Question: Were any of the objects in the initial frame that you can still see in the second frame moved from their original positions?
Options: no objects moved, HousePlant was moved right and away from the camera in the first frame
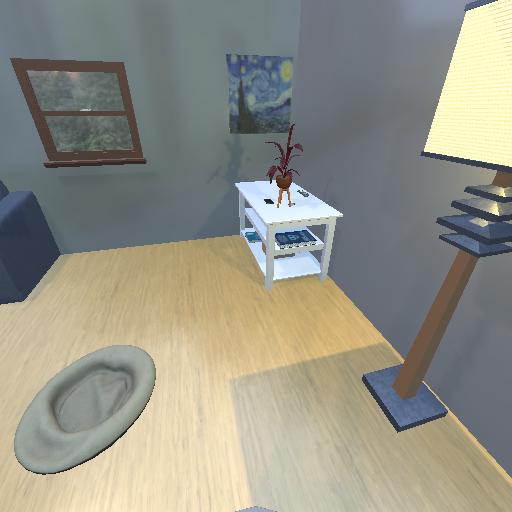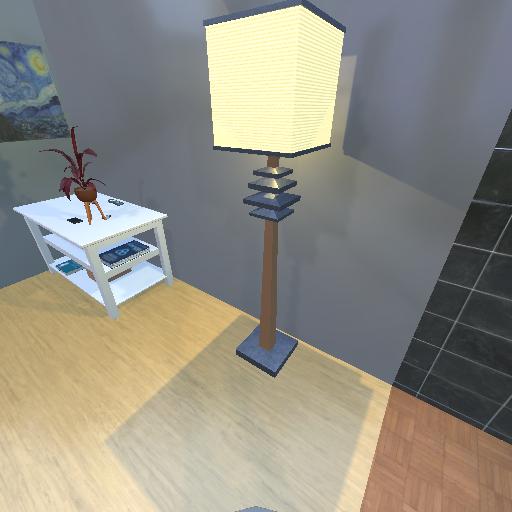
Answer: no objects moved